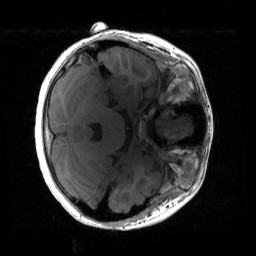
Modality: T1w
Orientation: axial
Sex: female
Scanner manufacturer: siemens
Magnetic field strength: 3 T
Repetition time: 1.9 s
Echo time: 0.00243 s